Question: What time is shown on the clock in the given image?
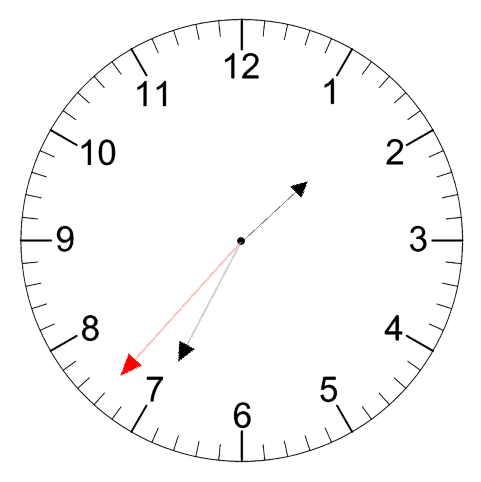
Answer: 01:34:37